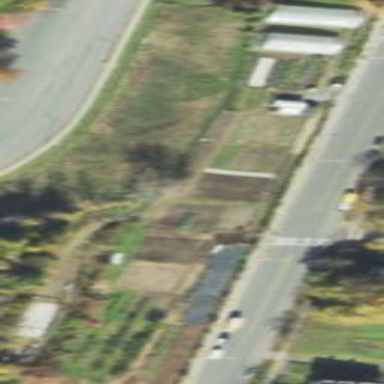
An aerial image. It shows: Allotments area.